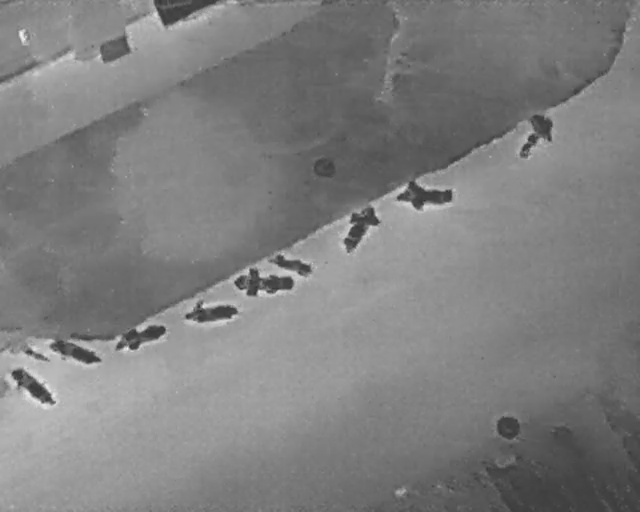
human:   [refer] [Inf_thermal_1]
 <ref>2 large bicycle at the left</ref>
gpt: <box>[[16, 63, 26, 68, 67], [7, 66, 16, 70, 112]]</box>

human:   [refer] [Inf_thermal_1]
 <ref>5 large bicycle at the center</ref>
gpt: <box>[[61, 34, 70, 41, 86], [51, 41, 60, 47, 34], [41, 49, 49, 53, 109], [36, 51, 45, 57, 89], [28, 58, 37, 63, 81]]</box>

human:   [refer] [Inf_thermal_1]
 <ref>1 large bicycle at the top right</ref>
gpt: <box>[[79, 23, 87, 29, 43]]</box>